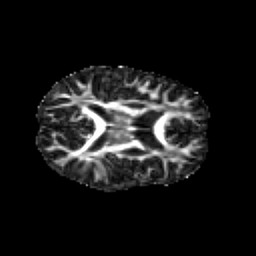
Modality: FA
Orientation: axial
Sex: male
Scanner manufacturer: siemens
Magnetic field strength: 3 T
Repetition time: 5 s
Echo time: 0.071 s